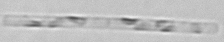
Label: Leptocylindrus